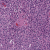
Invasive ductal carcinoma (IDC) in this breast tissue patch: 1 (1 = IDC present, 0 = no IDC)